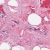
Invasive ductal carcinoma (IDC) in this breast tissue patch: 0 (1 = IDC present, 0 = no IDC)